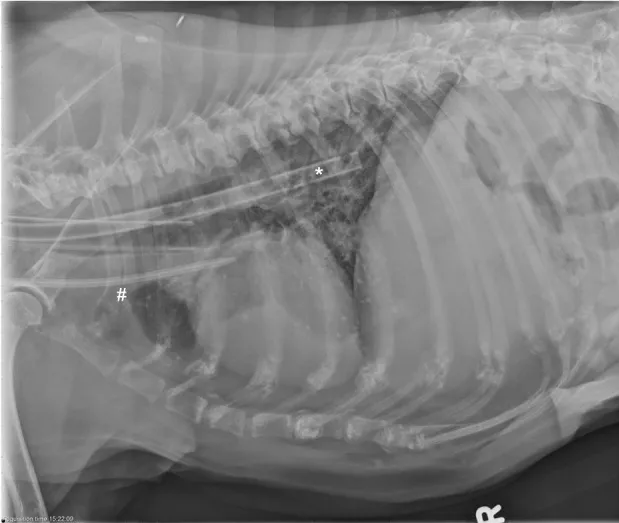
Right lateral thoracic radiographs confirming termination of the jugular catheter (labeled #) in the region of the cranial vena cava and right atrium. A radiopaque esophageal feeding tube (labeled *) is also present, terminating at the level of the lower esophageal sphincter.
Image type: radiology (x_ray)